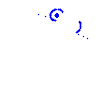
Particle: proton